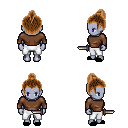
a pixel art fantasy rpg character, female body template, dark elf, purple skin, brown long-sleeve shirt, white pants, brown short topknot hairstyle, black slippers, dagger, four views (front, back, left, right), 2x2 character sprite sheet, small pixel art, hard edges, no anti-aliasing